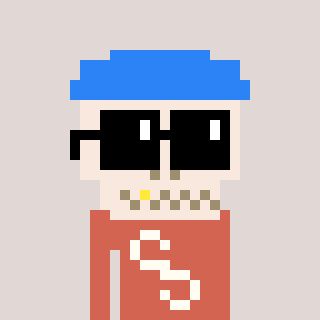
a pixel art character with square black sunglasses, a skeleton-hat-shaped head and a peachy-colored body on a warm background